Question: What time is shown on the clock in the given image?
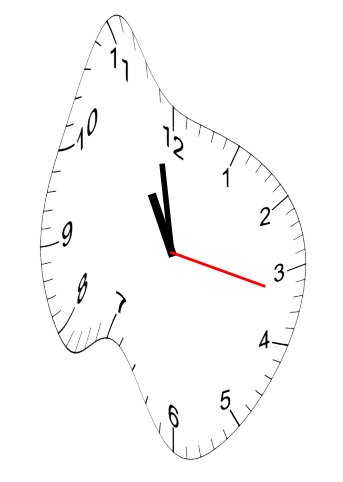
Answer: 10:58:17